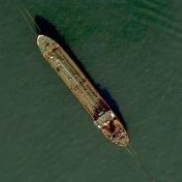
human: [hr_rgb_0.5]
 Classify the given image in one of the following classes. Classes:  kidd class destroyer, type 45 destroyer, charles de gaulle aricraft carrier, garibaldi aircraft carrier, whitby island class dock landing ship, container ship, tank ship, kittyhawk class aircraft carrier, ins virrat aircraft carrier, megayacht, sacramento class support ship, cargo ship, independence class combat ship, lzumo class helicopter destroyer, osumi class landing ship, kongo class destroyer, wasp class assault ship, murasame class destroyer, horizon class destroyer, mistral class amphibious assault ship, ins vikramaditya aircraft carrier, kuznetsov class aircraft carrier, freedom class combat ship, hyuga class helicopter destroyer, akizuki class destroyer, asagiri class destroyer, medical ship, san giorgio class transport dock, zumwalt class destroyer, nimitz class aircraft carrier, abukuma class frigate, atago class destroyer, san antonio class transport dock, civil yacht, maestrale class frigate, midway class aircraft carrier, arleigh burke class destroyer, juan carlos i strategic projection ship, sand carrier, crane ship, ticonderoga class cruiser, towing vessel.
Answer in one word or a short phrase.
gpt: Tank ship